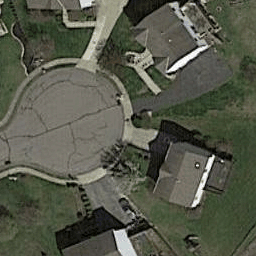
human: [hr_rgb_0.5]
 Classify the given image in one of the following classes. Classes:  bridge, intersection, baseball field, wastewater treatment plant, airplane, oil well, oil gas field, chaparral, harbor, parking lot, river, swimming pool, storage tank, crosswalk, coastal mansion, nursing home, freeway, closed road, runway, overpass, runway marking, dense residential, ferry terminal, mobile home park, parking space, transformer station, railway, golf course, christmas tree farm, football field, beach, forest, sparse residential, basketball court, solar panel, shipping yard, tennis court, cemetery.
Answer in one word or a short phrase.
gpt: closed road